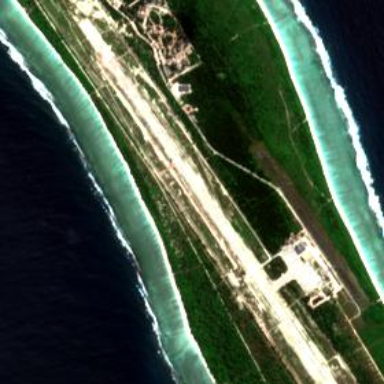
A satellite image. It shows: Military airfield located within aerodrome.